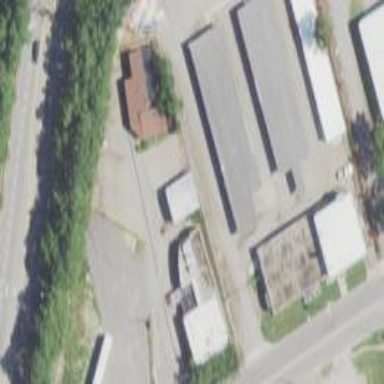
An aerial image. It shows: Commercial building.